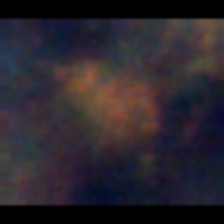
Taxon: Unknown_full_image
Group: Unknown